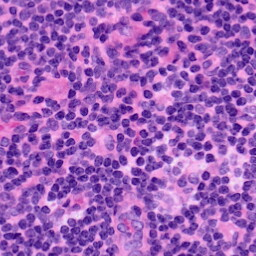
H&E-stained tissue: LymphNode